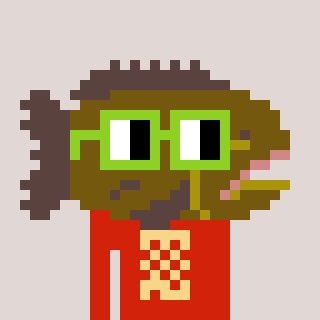
a pixel art character with square light green glasses, a grouper-shaped head and a red-colored body on a warm background